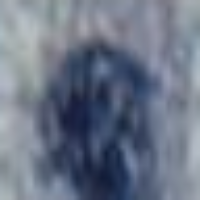
Label: prophase